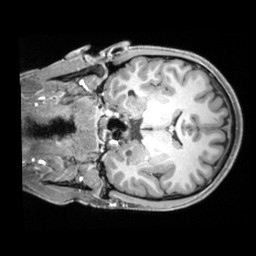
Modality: T1w
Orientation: coronal
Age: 21
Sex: male
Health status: ill
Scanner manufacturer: siemens
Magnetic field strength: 3 T
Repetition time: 2.2 s
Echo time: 0.00218 s